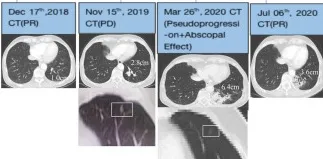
Disease status timeline and PET/CT scan of primary and metastatic lesions accompanied by treatment regimens. CN, cytoreductive nephrectomy; RT, radiotherapy; PET/CT, positron emission tomography-computed tomography/computed tomography; PD, progressive disease; PR, partial response; Point-in-time filled with color represents continuous use of Camrelizumab.
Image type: radiology (ct)